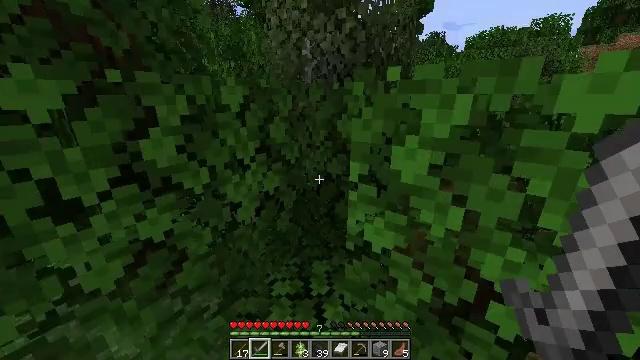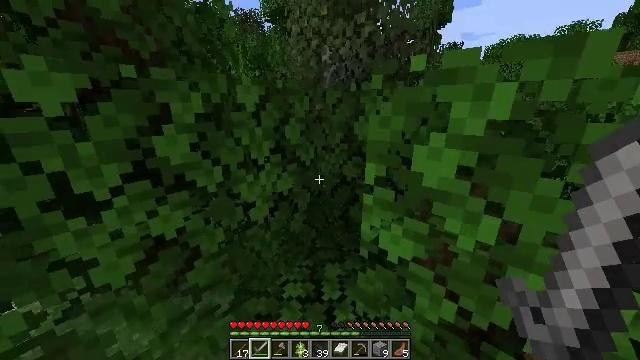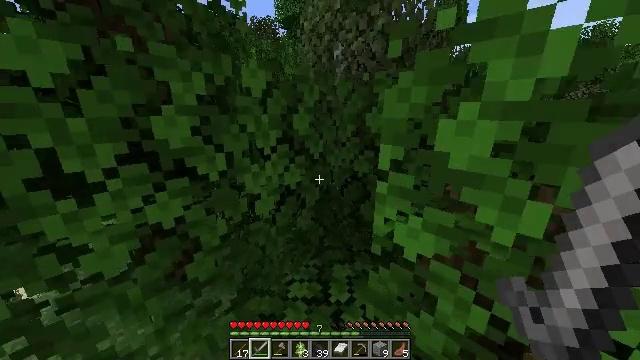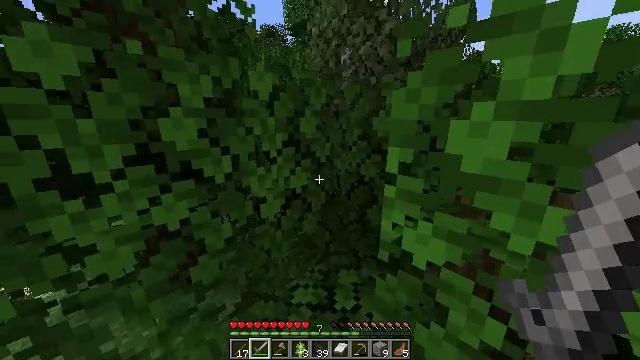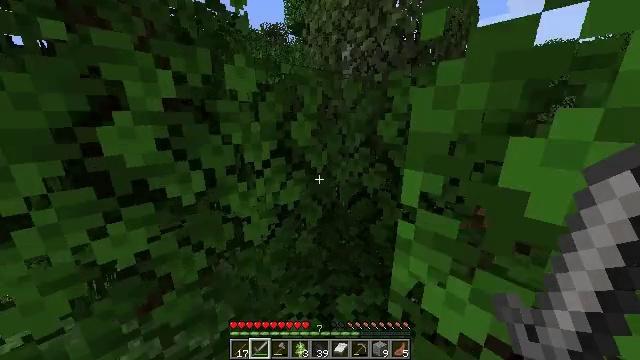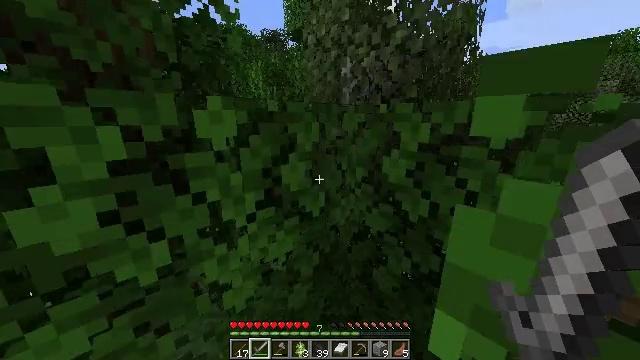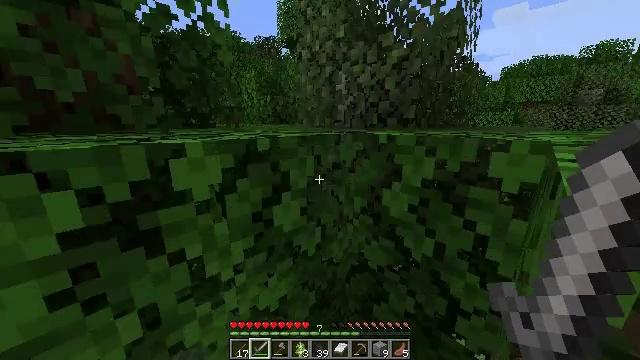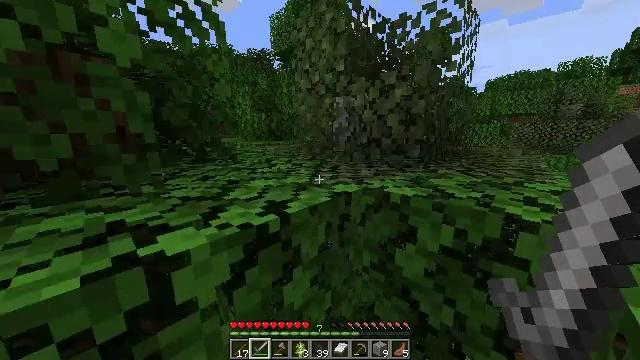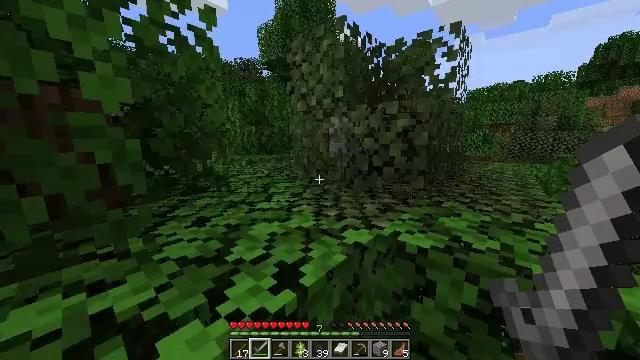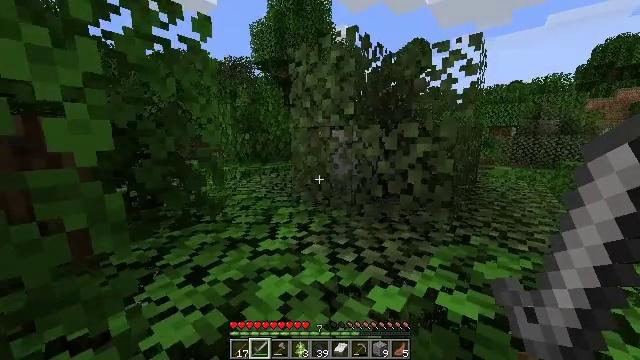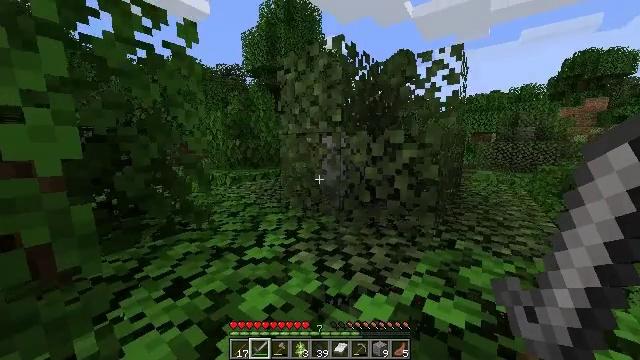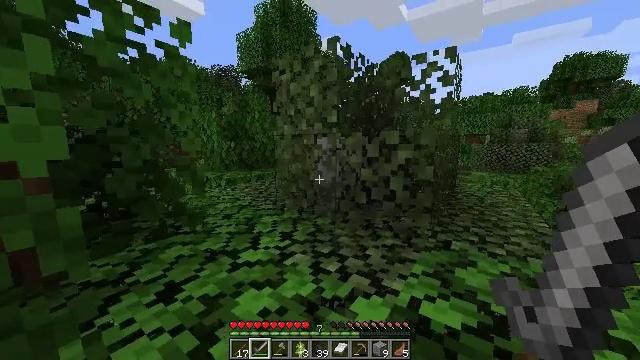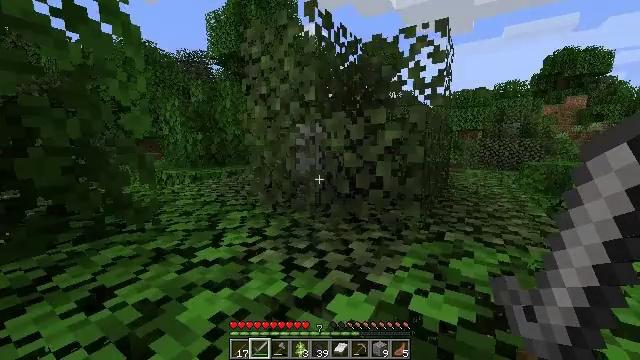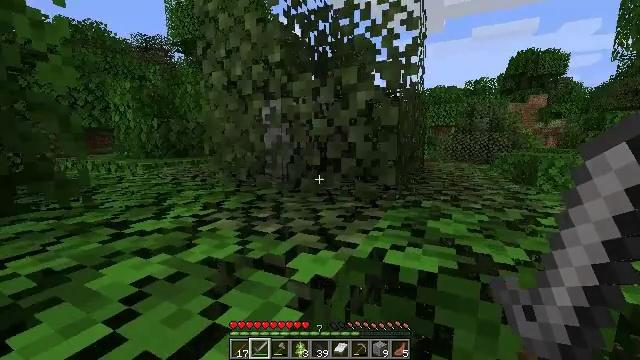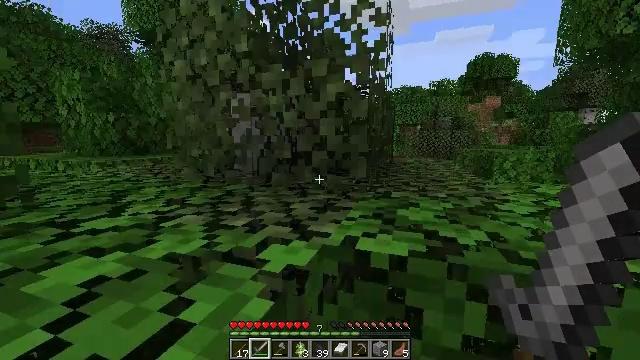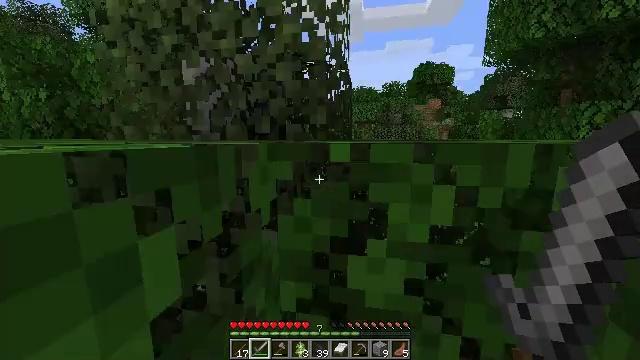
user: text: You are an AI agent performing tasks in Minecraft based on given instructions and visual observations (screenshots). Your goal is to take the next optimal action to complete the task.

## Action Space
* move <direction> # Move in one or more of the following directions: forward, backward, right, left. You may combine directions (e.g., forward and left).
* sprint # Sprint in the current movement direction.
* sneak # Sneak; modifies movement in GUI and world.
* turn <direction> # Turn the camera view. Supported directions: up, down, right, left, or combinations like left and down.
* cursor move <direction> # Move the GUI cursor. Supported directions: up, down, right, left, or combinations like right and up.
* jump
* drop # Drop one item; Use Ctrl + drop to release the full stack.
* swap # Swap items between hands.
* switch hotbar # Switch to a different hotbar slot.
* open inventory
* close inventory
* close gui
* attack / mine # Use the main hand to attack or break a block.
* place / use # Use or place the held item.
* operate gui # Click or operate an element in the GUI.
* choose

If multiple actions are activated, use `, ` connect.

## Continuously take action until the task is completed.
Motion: motion action
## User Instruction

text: Collect some oak leaves.
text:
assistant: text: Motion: move forward, sprint, turn left, jump
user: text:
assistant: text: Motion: move forward, sprint, turn left and up, jump
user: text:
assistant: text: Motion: move forward, sprint, turn left and up, jump
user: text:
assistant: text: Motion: move forward, sprint, jump
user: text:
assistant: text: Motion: move forward, sprint, jump
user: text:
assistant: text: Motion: move forward, sprint, turn right and up, jump
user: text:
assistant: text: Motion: move forward, sprint, turn right and up, jump
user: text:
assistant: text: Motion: move forward, sprint, turn right and up, jump
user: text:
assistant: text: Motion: move forward, sprint, turn right, jump
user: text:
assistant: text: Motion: move forward, sprint, turn right and up, jump
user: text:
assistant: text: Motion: move forward, sprint, turn right, jump
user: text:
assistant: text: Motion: move forward, sprint, turn right, jump
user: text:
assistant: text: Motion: move forward, sprint, turn right, jump
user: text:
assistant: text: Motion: move forward, sprint, turn right, jump
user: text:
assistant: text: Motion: move forward, sprint, turn right, jump
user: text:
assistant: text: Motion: move forward, sprint, turn right, jump
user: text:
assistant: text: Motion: move forward, sprint, turn right, jump
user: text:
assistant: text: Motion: move forward, sprint, jump
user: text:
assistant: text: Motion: move forward, sprint, turn right, jump
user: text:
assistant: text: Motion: move forward, sprint, jump
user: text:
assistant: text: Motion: move forward, sprint, jump
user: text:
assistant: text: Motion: move forward, sprint, jump
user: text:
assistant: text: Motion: move forward, sprint, jump
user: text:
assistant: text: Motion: move forward, sprint, jump
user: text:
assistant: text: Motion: move forward, sprint, jump
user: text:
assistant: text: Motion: move forward, sprint, jump
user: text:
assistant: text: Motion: move forward, sprint, jump
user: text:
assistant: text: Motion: move forward, sprint, jump
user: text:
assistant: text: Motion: move forward, sprint, jump
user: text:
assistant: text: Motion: move forward, sprint, jump